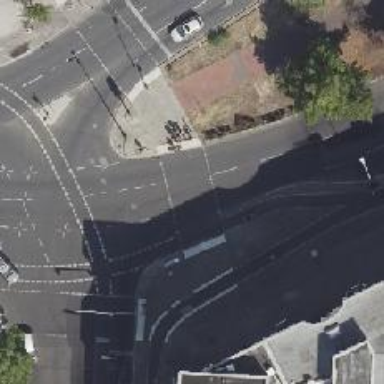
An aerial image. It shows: Road crossing with traffic signals.